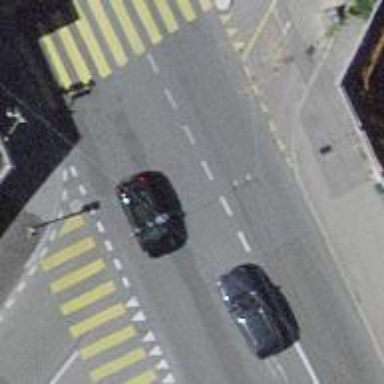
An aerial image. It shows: Road with traffic signals.